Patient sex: M
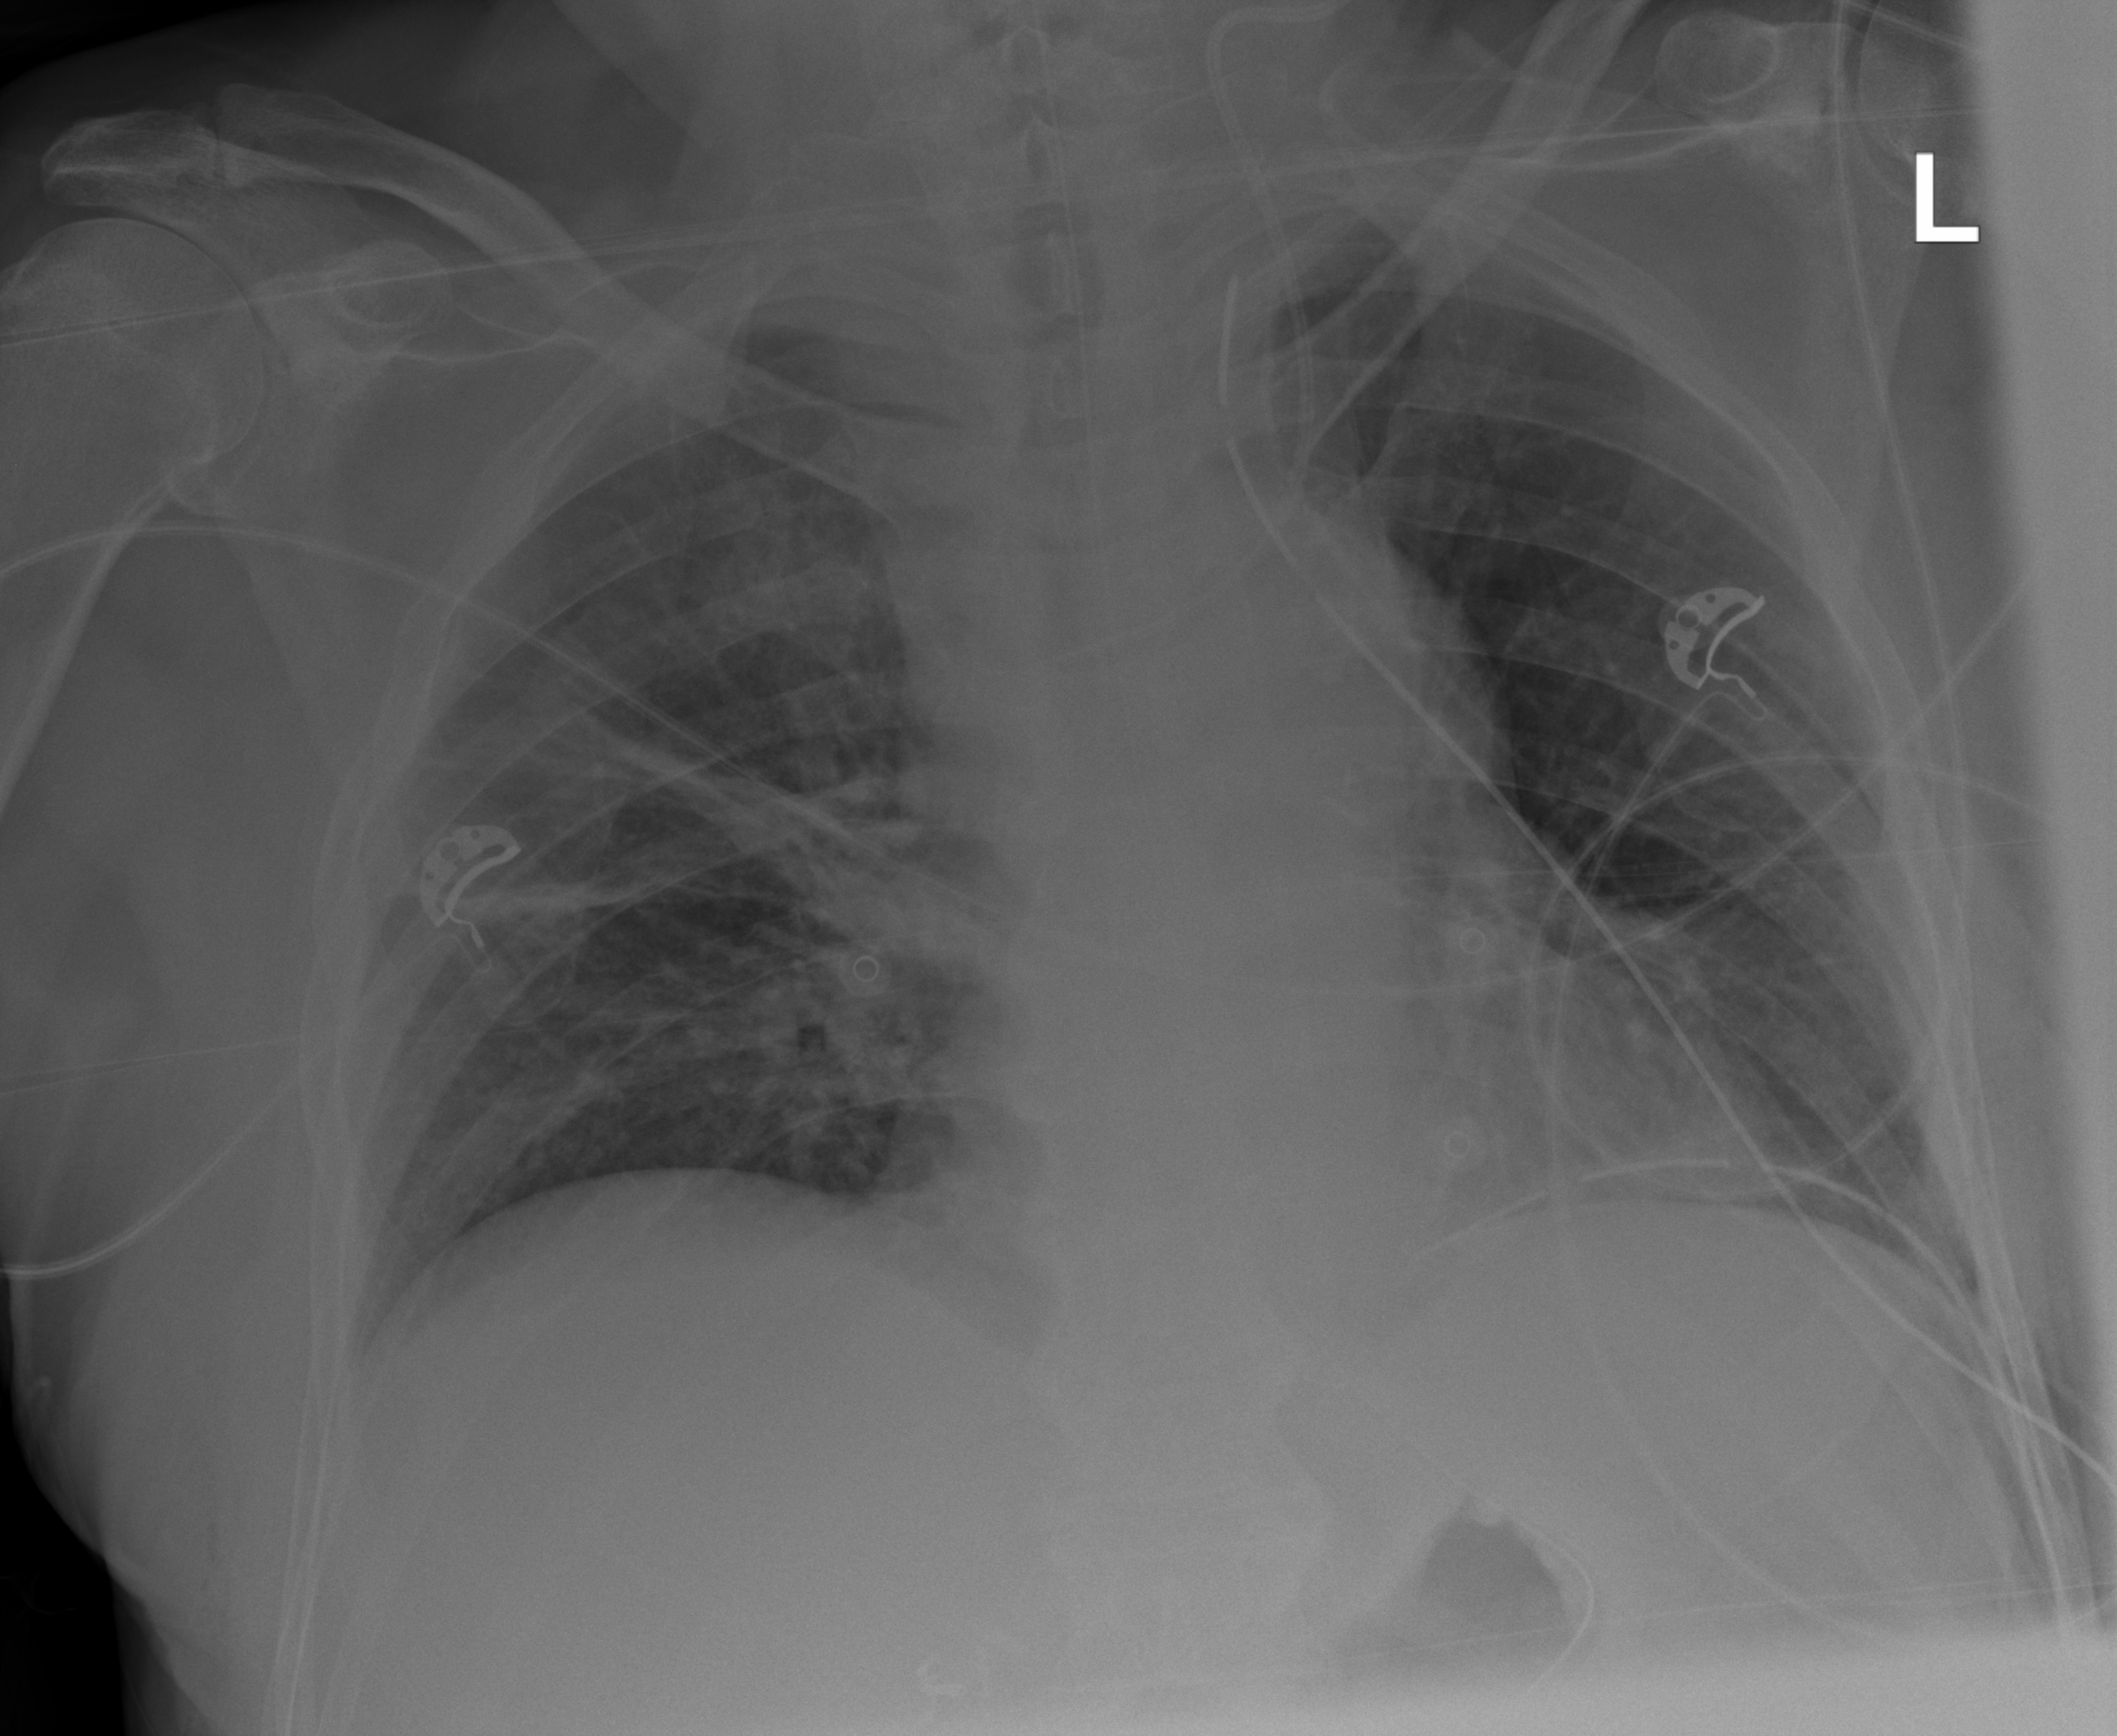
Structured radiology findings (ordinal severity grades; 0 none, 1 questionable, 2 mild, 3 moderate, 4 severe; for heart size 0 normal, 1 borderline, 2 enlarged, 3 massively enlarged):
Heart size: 0
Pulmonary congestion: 0
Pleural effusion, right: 0
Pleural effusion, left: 0
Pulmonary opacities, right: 0
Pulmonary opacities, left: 0
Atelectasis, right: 2
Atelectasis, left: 0